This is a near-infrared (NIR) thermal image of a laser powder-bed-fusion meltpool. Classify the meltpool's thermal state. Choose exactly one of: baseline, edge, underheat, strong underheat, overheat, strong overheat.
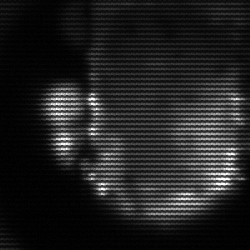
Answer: baseline